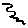
Label: zigzag